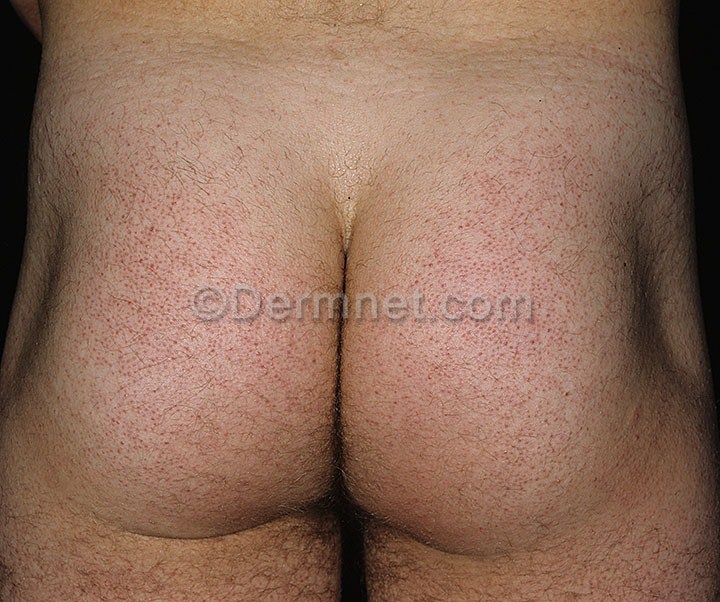
Disease: Atopic Dermatitis Photos